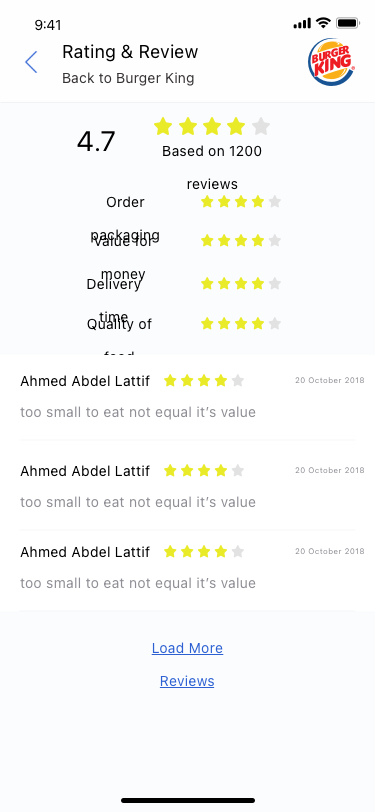
Text in this UI design:
4.7
Based on 1200 reviews
Load More Reviews
Order packaging
Value for money
Delivery time
Quality of food
Ahmed Abdel Lattif
too small to eat not equal it’s value
20 October 2018
Ahmed Abdel Lattif
too small to eat not equal it’s value
20 October 2018
Ahmed Abdel Lattif
too small to eat not equal it’s value
20 October 2018
Rating & Review
Back to Burger King